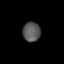
Tissue: lung
Cell type: Myeloid cells
Senescence score: 0.6203
Nuclear area (px): 334
Mean DAPI intensity: 88.871